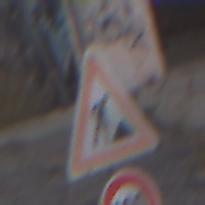
Verkehrszeichen: Arbeitsstelle
Zusatzzeichen unten: Geschwindigkeit130
Umgebung: Outdoor, Suburban
Tageszeit: SunriseSunset
Wetter: PartlyCloudy
Licht: Natural
Jahreszeit: NotSpecified
Kontrast: LowContrast